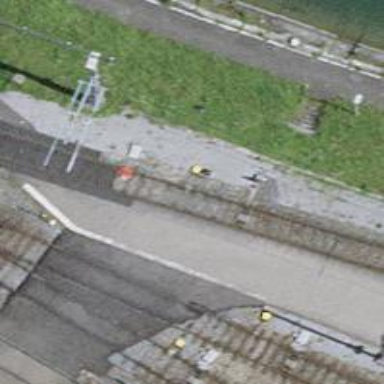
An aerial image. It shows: Railway switch.